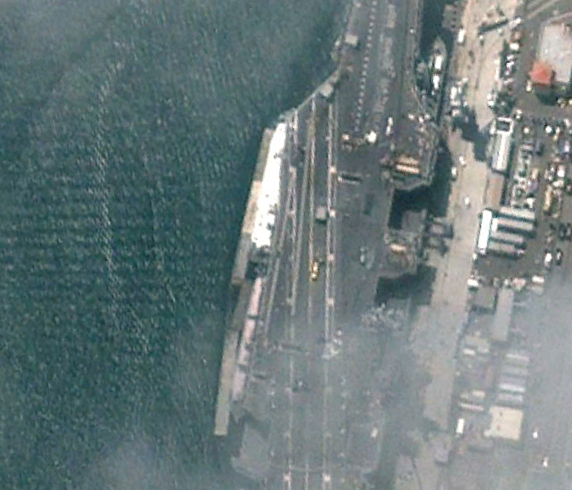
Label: aircraft_carrier